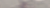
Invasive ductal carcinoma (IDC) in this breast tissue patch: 0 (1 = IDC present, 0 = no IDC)